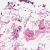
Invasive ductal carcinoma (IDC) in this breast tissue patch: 0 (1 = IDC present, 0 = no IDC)